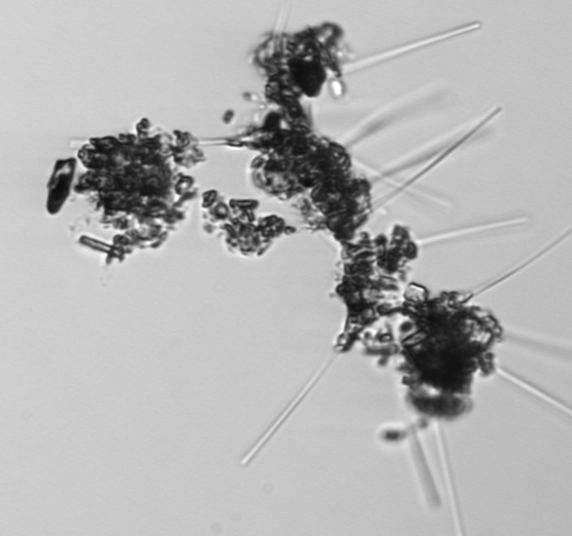
Label: Asterionellopsis_glacialis